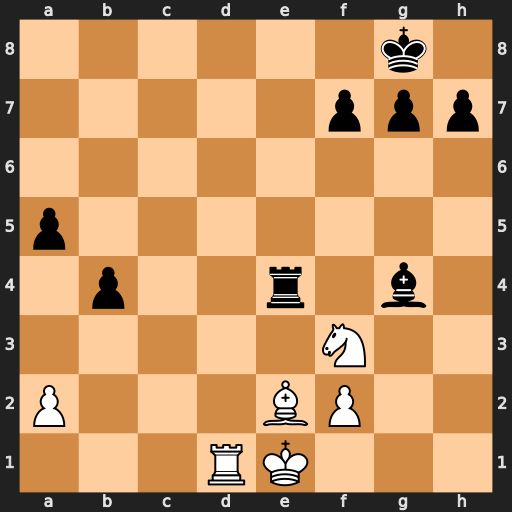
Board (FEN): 6k1/5ppp/8/p7/1p2r1b1/5N2/P3BP2/3RK3
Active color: w
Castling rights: -
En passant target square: -
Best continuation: Rd8+ Re8 Rxe8#